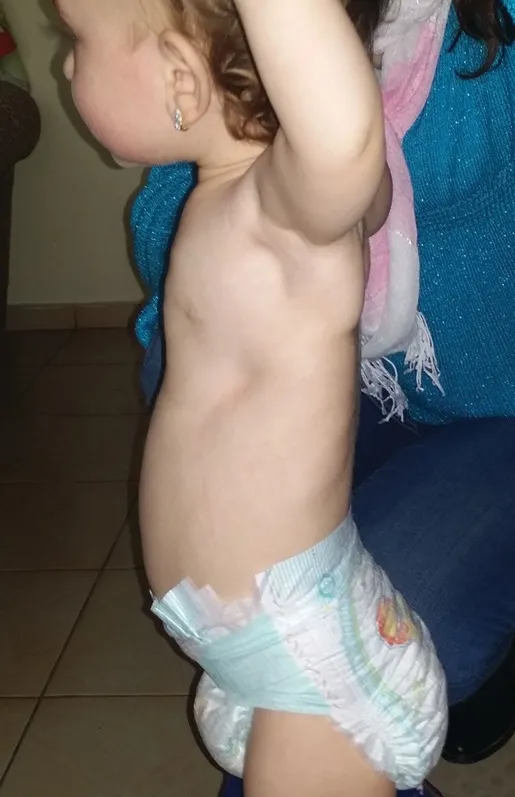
Left lateral view of the child's chest before the first operation.
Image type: radiology (ct)